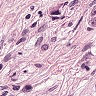
Metastatic tissue present: yes